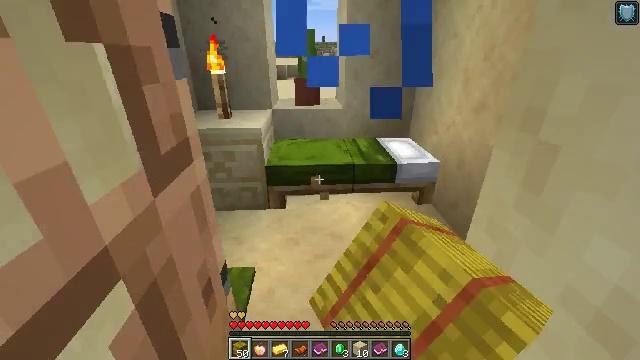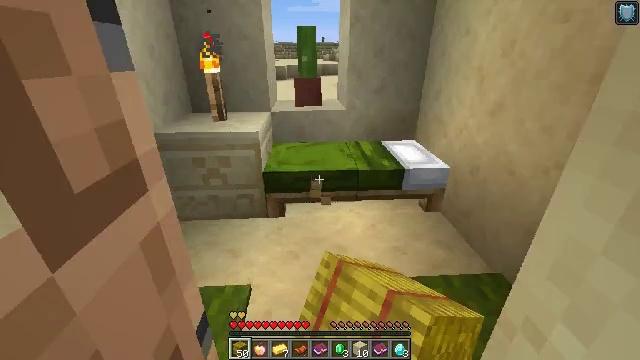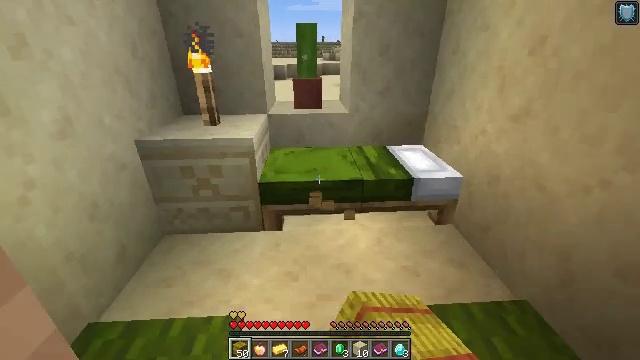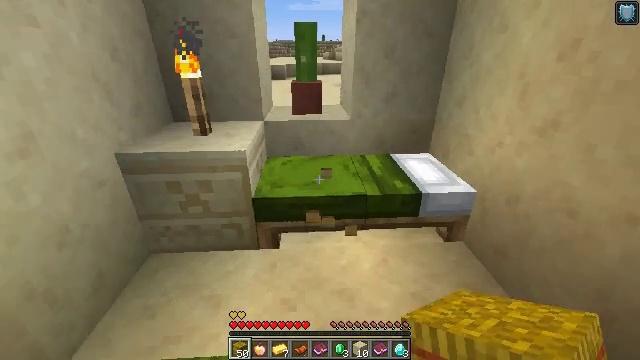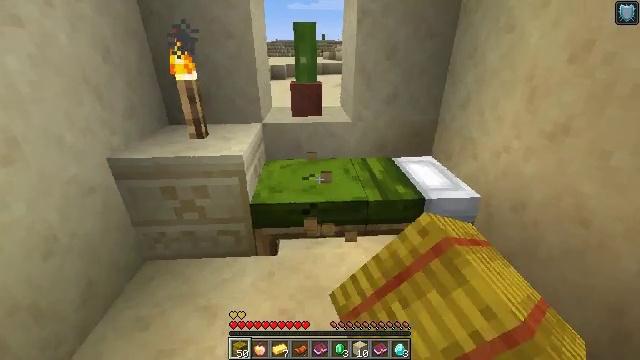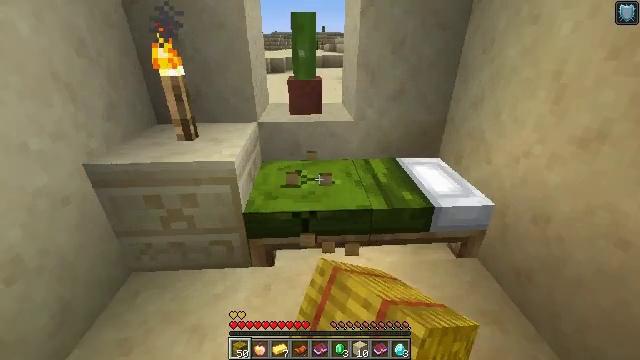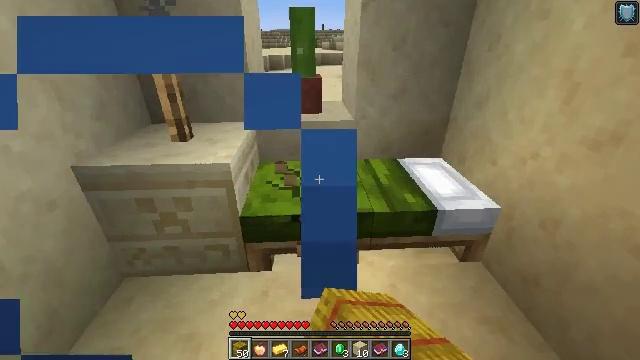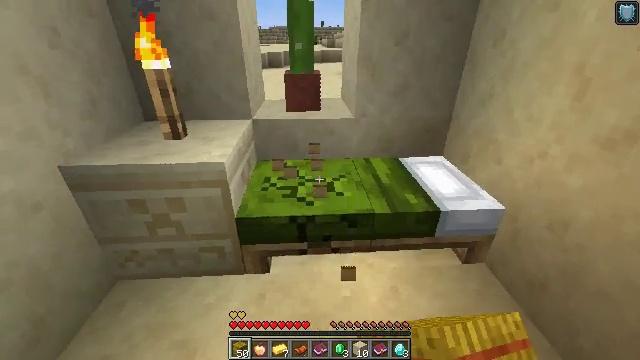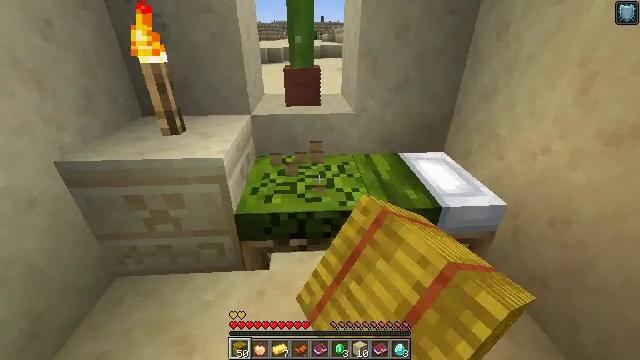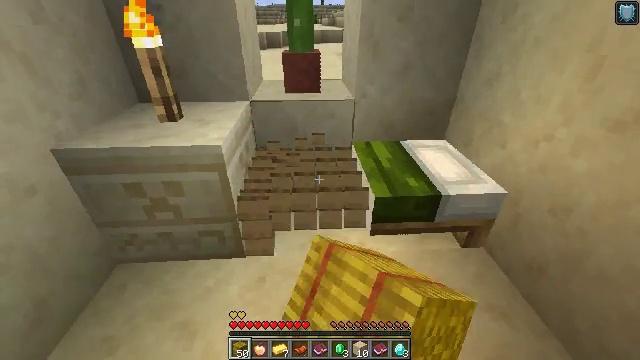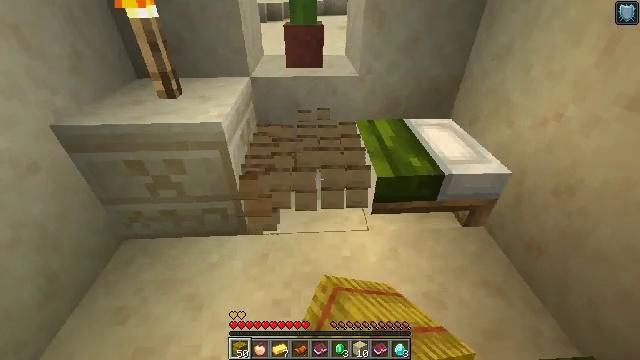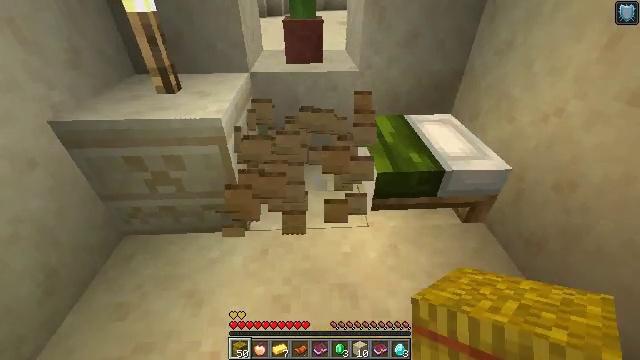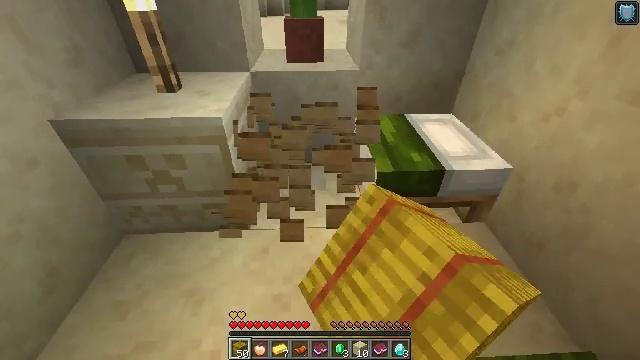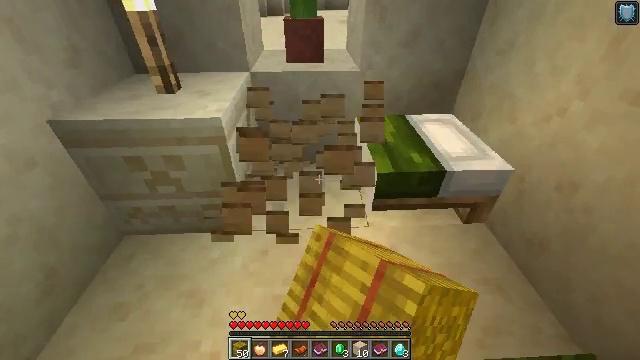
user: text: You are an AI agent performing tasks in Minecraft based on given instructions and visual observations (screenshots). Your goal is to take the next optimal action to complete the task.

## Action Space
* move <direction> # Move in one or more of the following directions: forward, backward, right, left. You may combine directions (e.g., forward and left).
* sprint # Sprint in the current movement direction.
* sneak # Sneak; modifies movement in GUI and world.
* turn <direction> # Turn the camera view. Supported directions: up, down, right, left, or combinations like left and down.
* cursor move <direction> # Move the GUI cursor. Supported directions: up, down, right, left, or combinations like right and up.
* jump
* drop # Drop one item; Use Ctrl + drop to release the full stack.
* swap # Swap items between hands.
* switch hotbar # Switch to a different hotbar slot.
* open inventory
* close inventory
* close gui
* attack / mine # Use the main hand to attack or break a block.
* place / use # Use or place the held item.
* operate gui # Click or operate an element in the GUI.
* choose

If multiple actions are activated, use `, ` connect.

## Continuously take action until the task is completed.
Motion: motion action
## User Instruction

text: Break the green bed to move it.
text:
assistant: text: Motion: move forward, attack / mine
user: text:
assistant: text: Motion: move forward, attack / mine
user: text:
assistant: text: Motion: move forward, attack / mine
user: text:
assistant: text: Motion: move forward, attack / mine
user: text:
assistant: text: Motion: turn down, attack / mine
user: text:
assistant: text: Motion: attack / mine
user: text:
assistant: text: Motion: attack / mine
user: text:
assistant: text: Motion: attack / mine
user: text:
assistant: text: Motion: turn down, attack / mine
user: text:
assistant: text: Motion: turn down, attack / mine
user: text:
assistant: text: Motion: attack / mine
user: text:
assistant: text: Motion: attack / mine
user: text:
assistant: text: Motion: move forward, attack / mine
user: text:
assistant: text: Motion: attack / mine